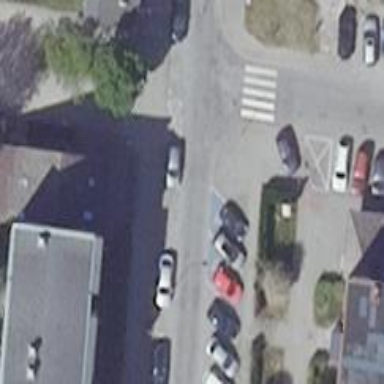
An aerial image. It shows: Paved footway with sidewalks on both sides.